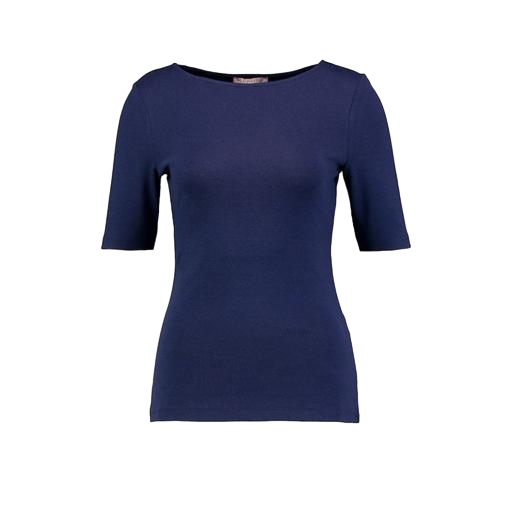
blue petite boat-neck t-shirt only macy, blue petite boat-neck t-shirt, blue stretch bateau tee, white background